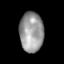
Tissue: skin
Cell type: Epithelial cells
Senescence score: 0.7146
Nuclear area (px): 935
Mean DAPI intensity: 153.174